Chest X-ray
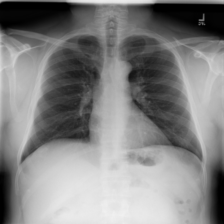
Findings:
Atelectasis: negative
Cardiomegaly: negative
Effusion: negative
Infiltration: negative
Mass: negative
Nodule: negative
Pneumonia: negative
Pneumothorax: negative
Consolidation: negative
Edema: negative
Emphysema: negative
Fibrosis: negative
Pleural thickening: negative
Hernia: negative